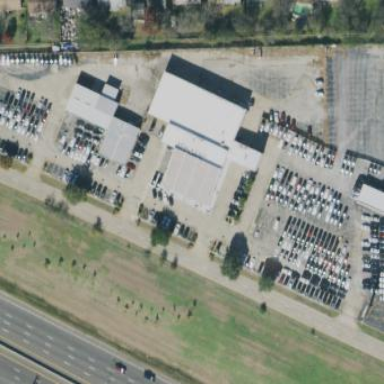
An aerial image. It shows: Building that houses car shop.